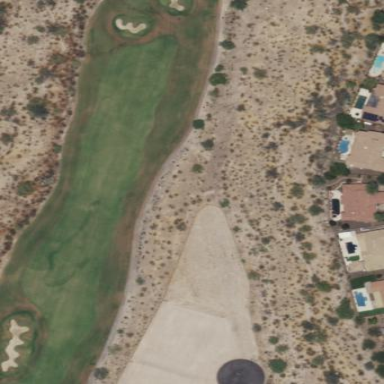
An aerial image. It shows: Rough area in golf course.